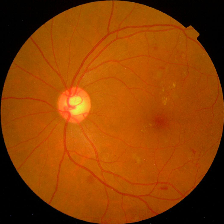
Diabetic retinopathy grade: No DR